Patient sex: M
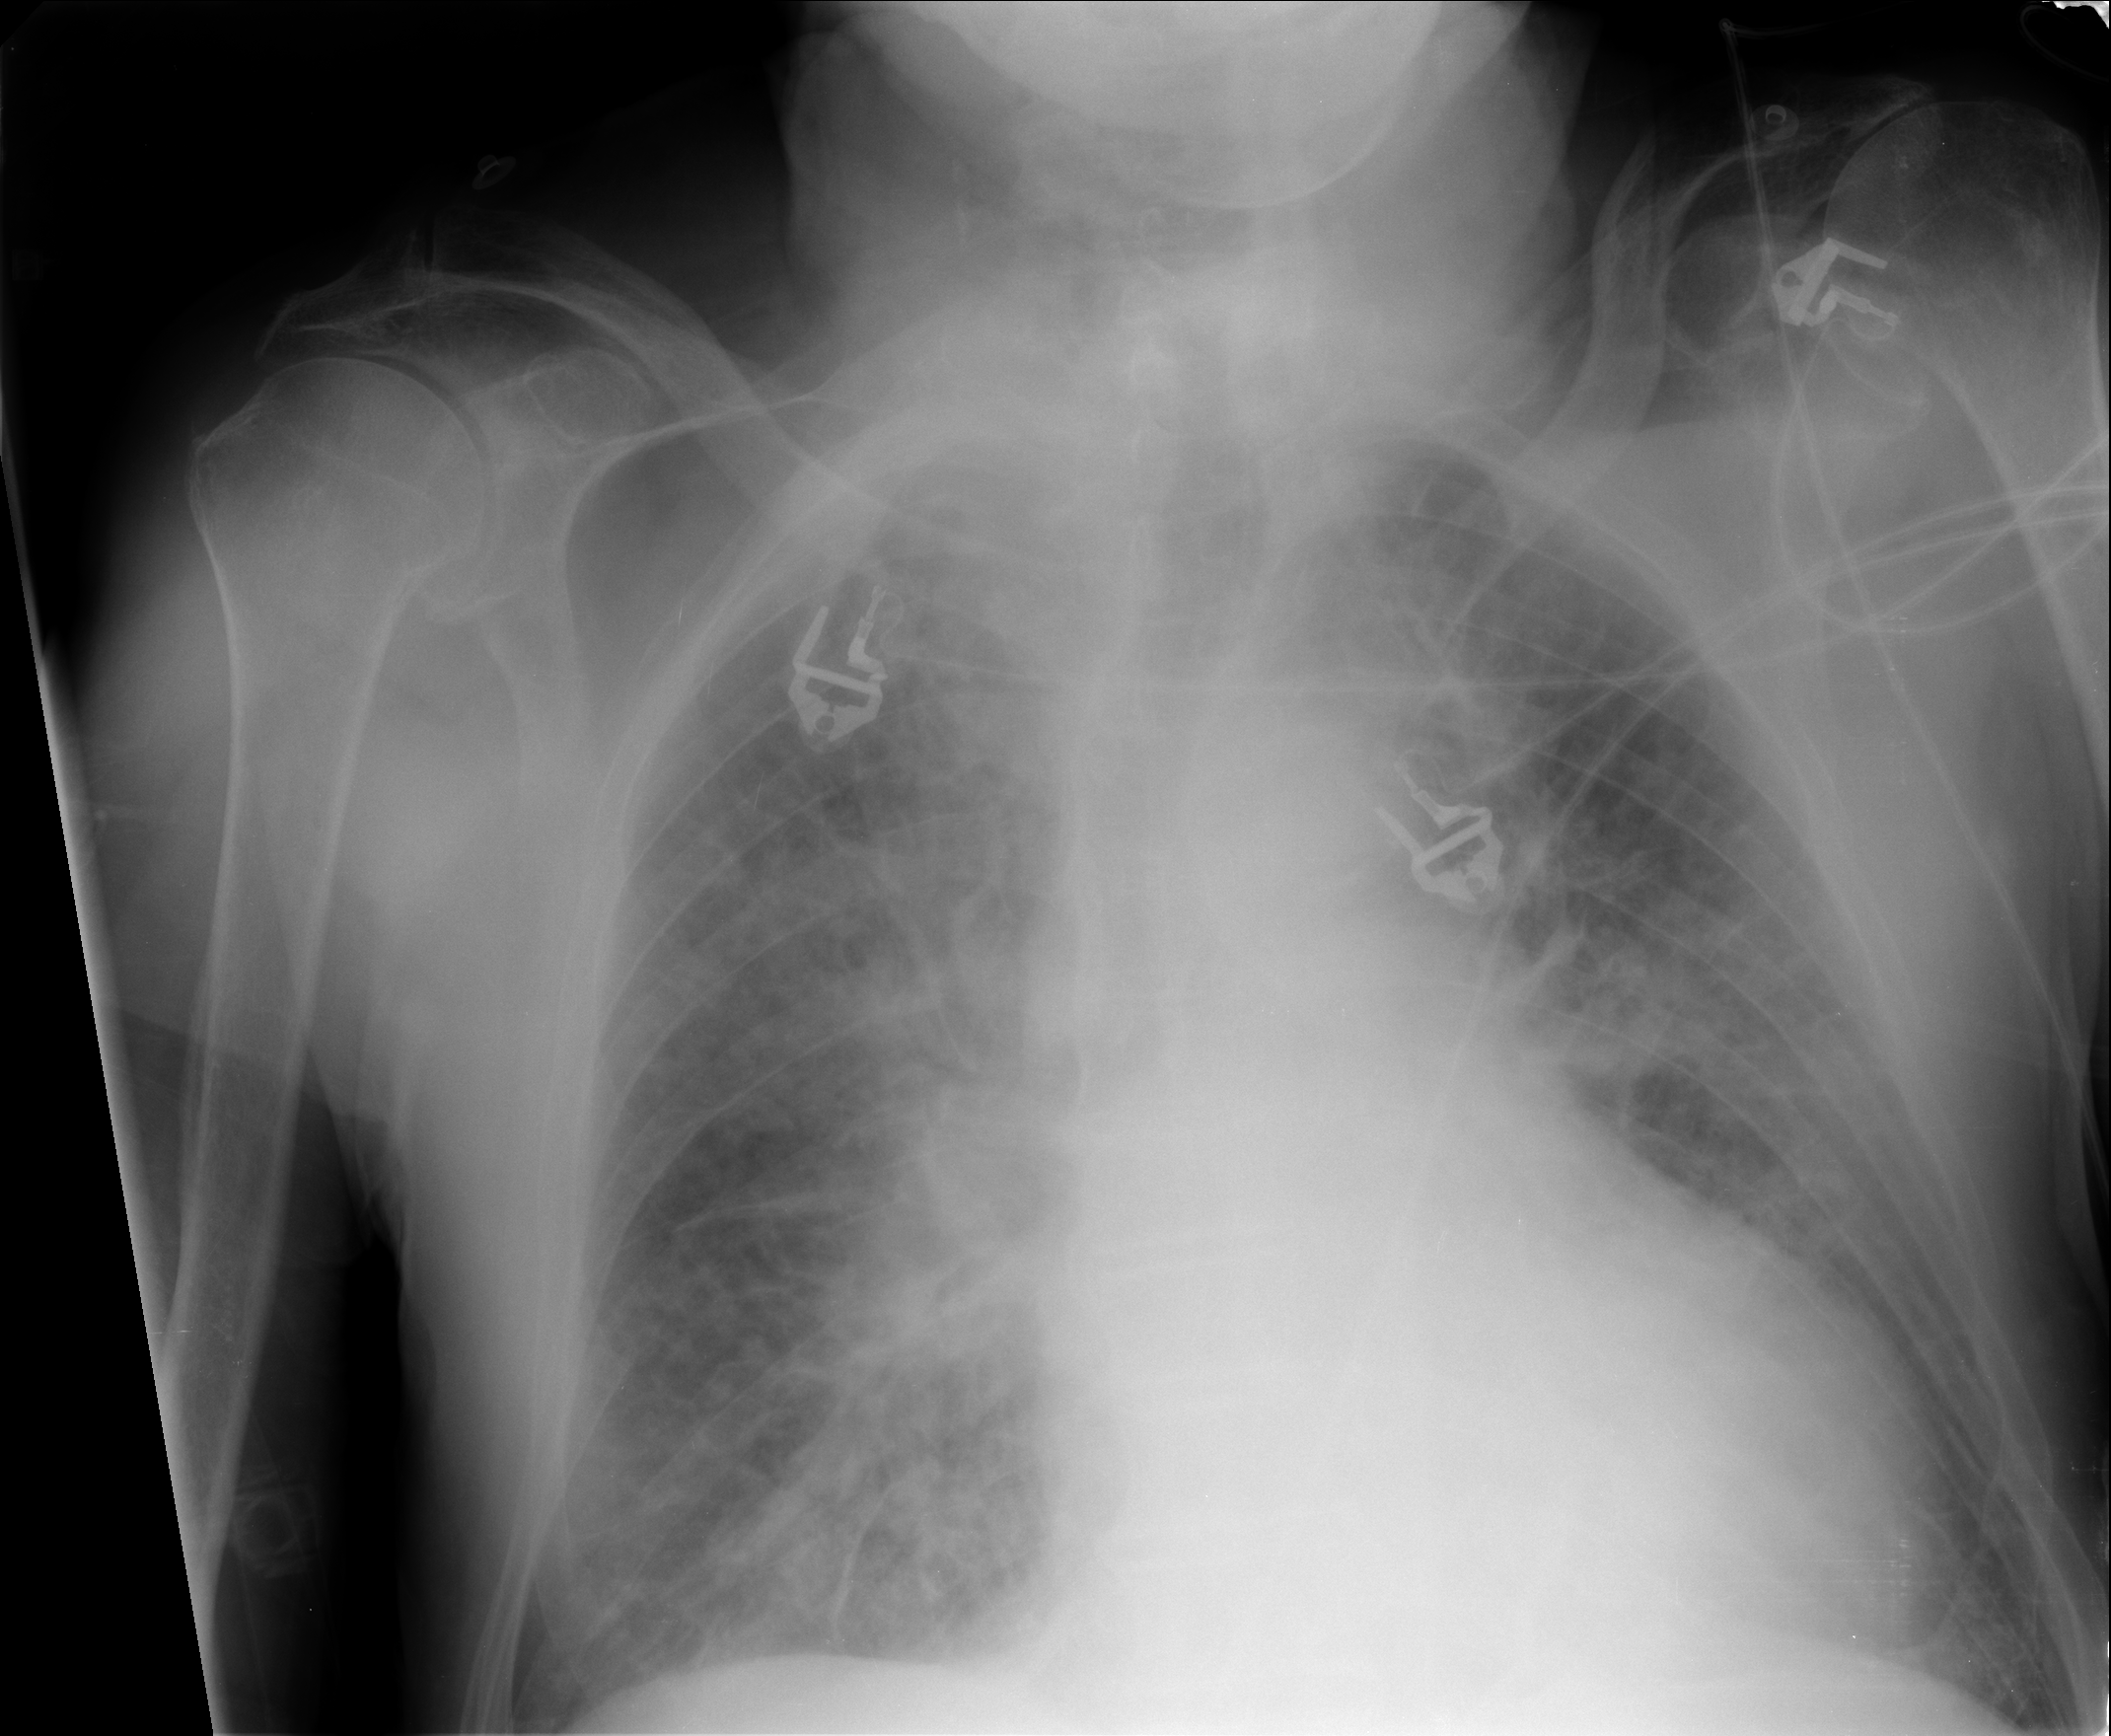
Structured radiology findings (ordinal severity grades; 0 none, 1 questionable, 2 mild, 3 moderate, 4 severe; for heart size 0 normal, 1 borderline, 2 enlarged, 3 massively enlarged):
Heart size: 2
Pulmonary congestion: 3
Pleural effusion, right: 0
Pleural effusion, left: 0
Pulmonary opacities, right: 2
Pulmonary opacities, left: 2
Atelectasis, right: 3
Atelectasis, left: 3